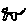
Label: cat